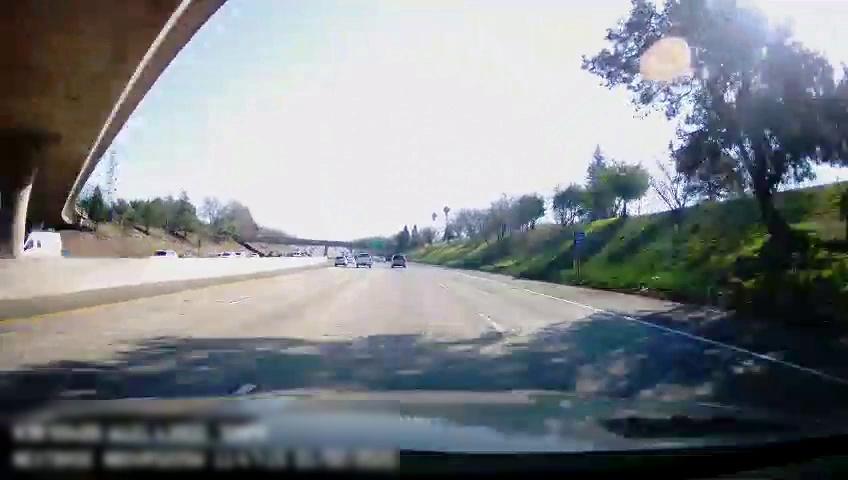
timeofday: Day
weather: Sunny
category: Drivable Space
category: Vehicles | SUV
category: Vehicles | Truck
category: Vehicles | SUV
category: Vehicles | SUV
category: Vehicles | SUV
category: Lanes | Alternate Lane
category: Lanes | Alternate Lane
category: Lanes | Alternate Lane
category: Lanes | Alternate Lane
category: Lanes | Current Lane